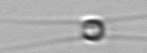
Label: Chaetoceros_similis